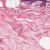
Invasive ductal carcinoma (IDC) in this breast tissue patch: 0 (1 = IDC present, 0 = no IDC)